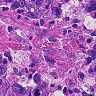
Metastatic tissue present: yes